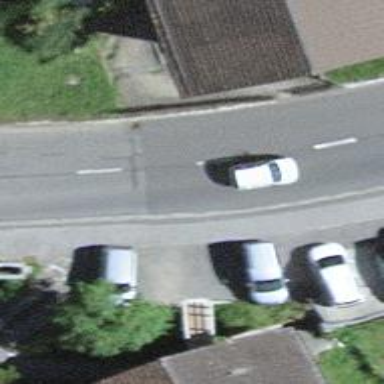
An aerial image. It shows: Bus stop with stop position for public transport.